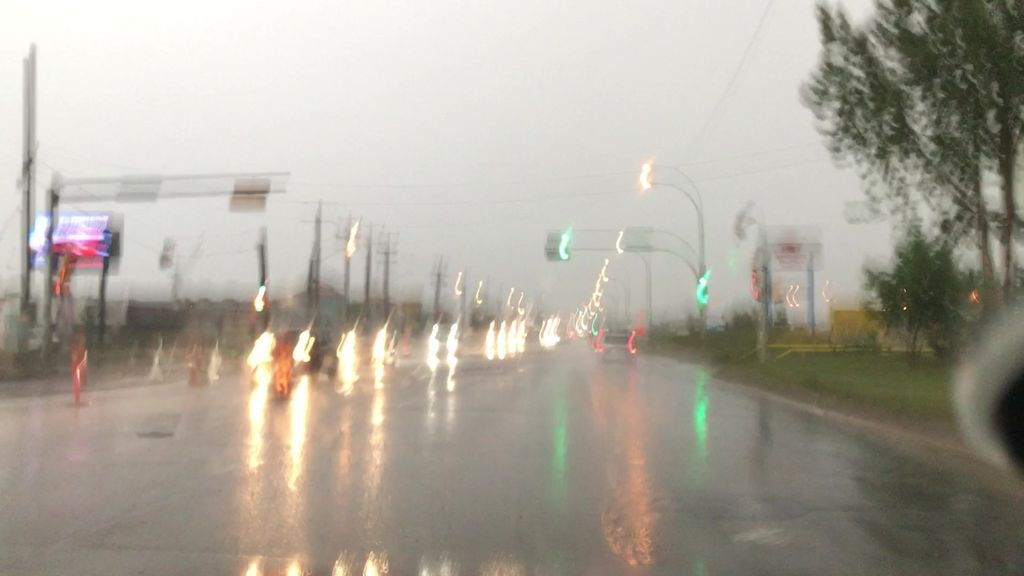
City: edmonton